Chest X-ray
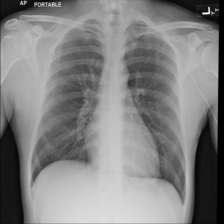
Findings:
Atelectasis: negative
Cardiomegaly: negative
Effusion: negative
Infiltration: negative
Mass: negative
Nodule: negative
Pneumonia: negative
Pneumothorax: negative
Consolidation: negative
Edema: negative
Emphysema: negative
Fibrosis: negative
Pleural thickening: negative
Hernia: negative